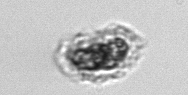
Label: Emiliania_huxleyi